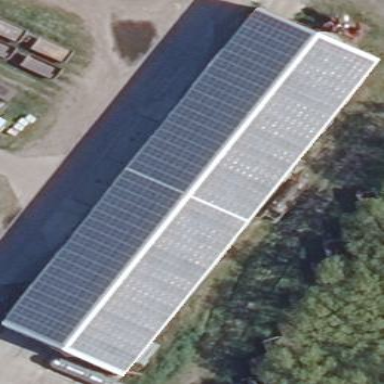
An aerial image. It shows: Solar-powered generator at farm auxiliary building. The generator is small installation using solar photovoltaic panels.